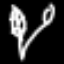
Label: leaf